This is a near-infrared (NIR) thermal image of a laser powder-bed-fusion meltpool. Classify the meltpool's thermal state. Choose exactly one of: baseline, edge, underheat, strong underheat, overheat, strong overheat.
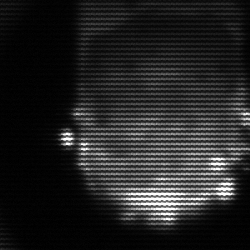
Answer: baseline